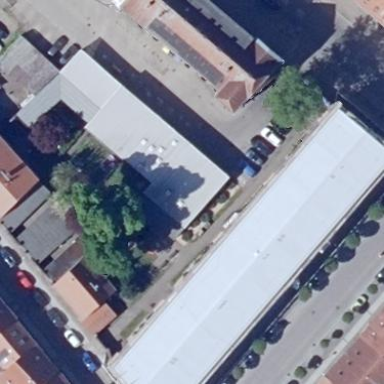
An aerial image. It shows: Fire station building.